Breast ultrasound image
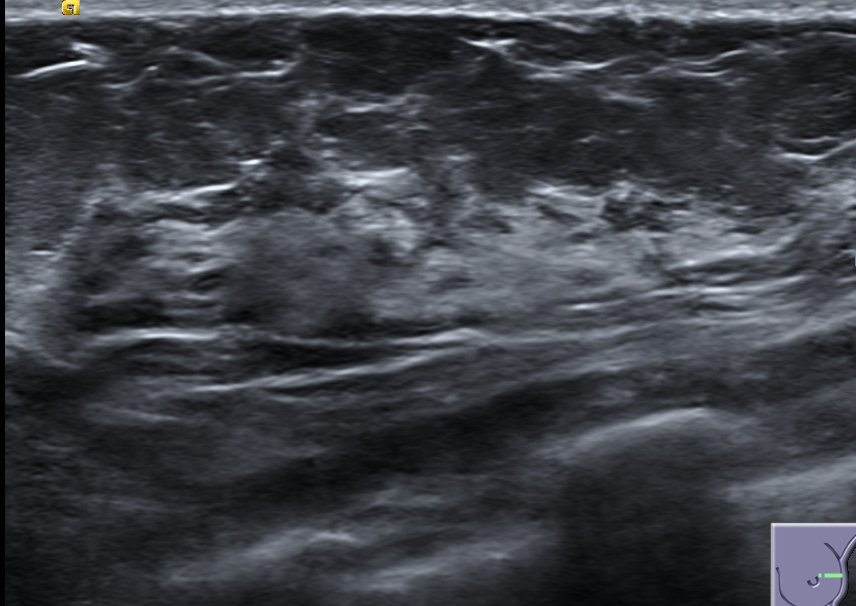
Diagnosis: normal